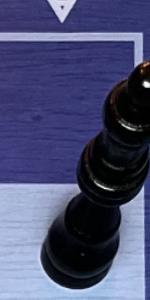
Label: Queen_Black